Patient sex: M
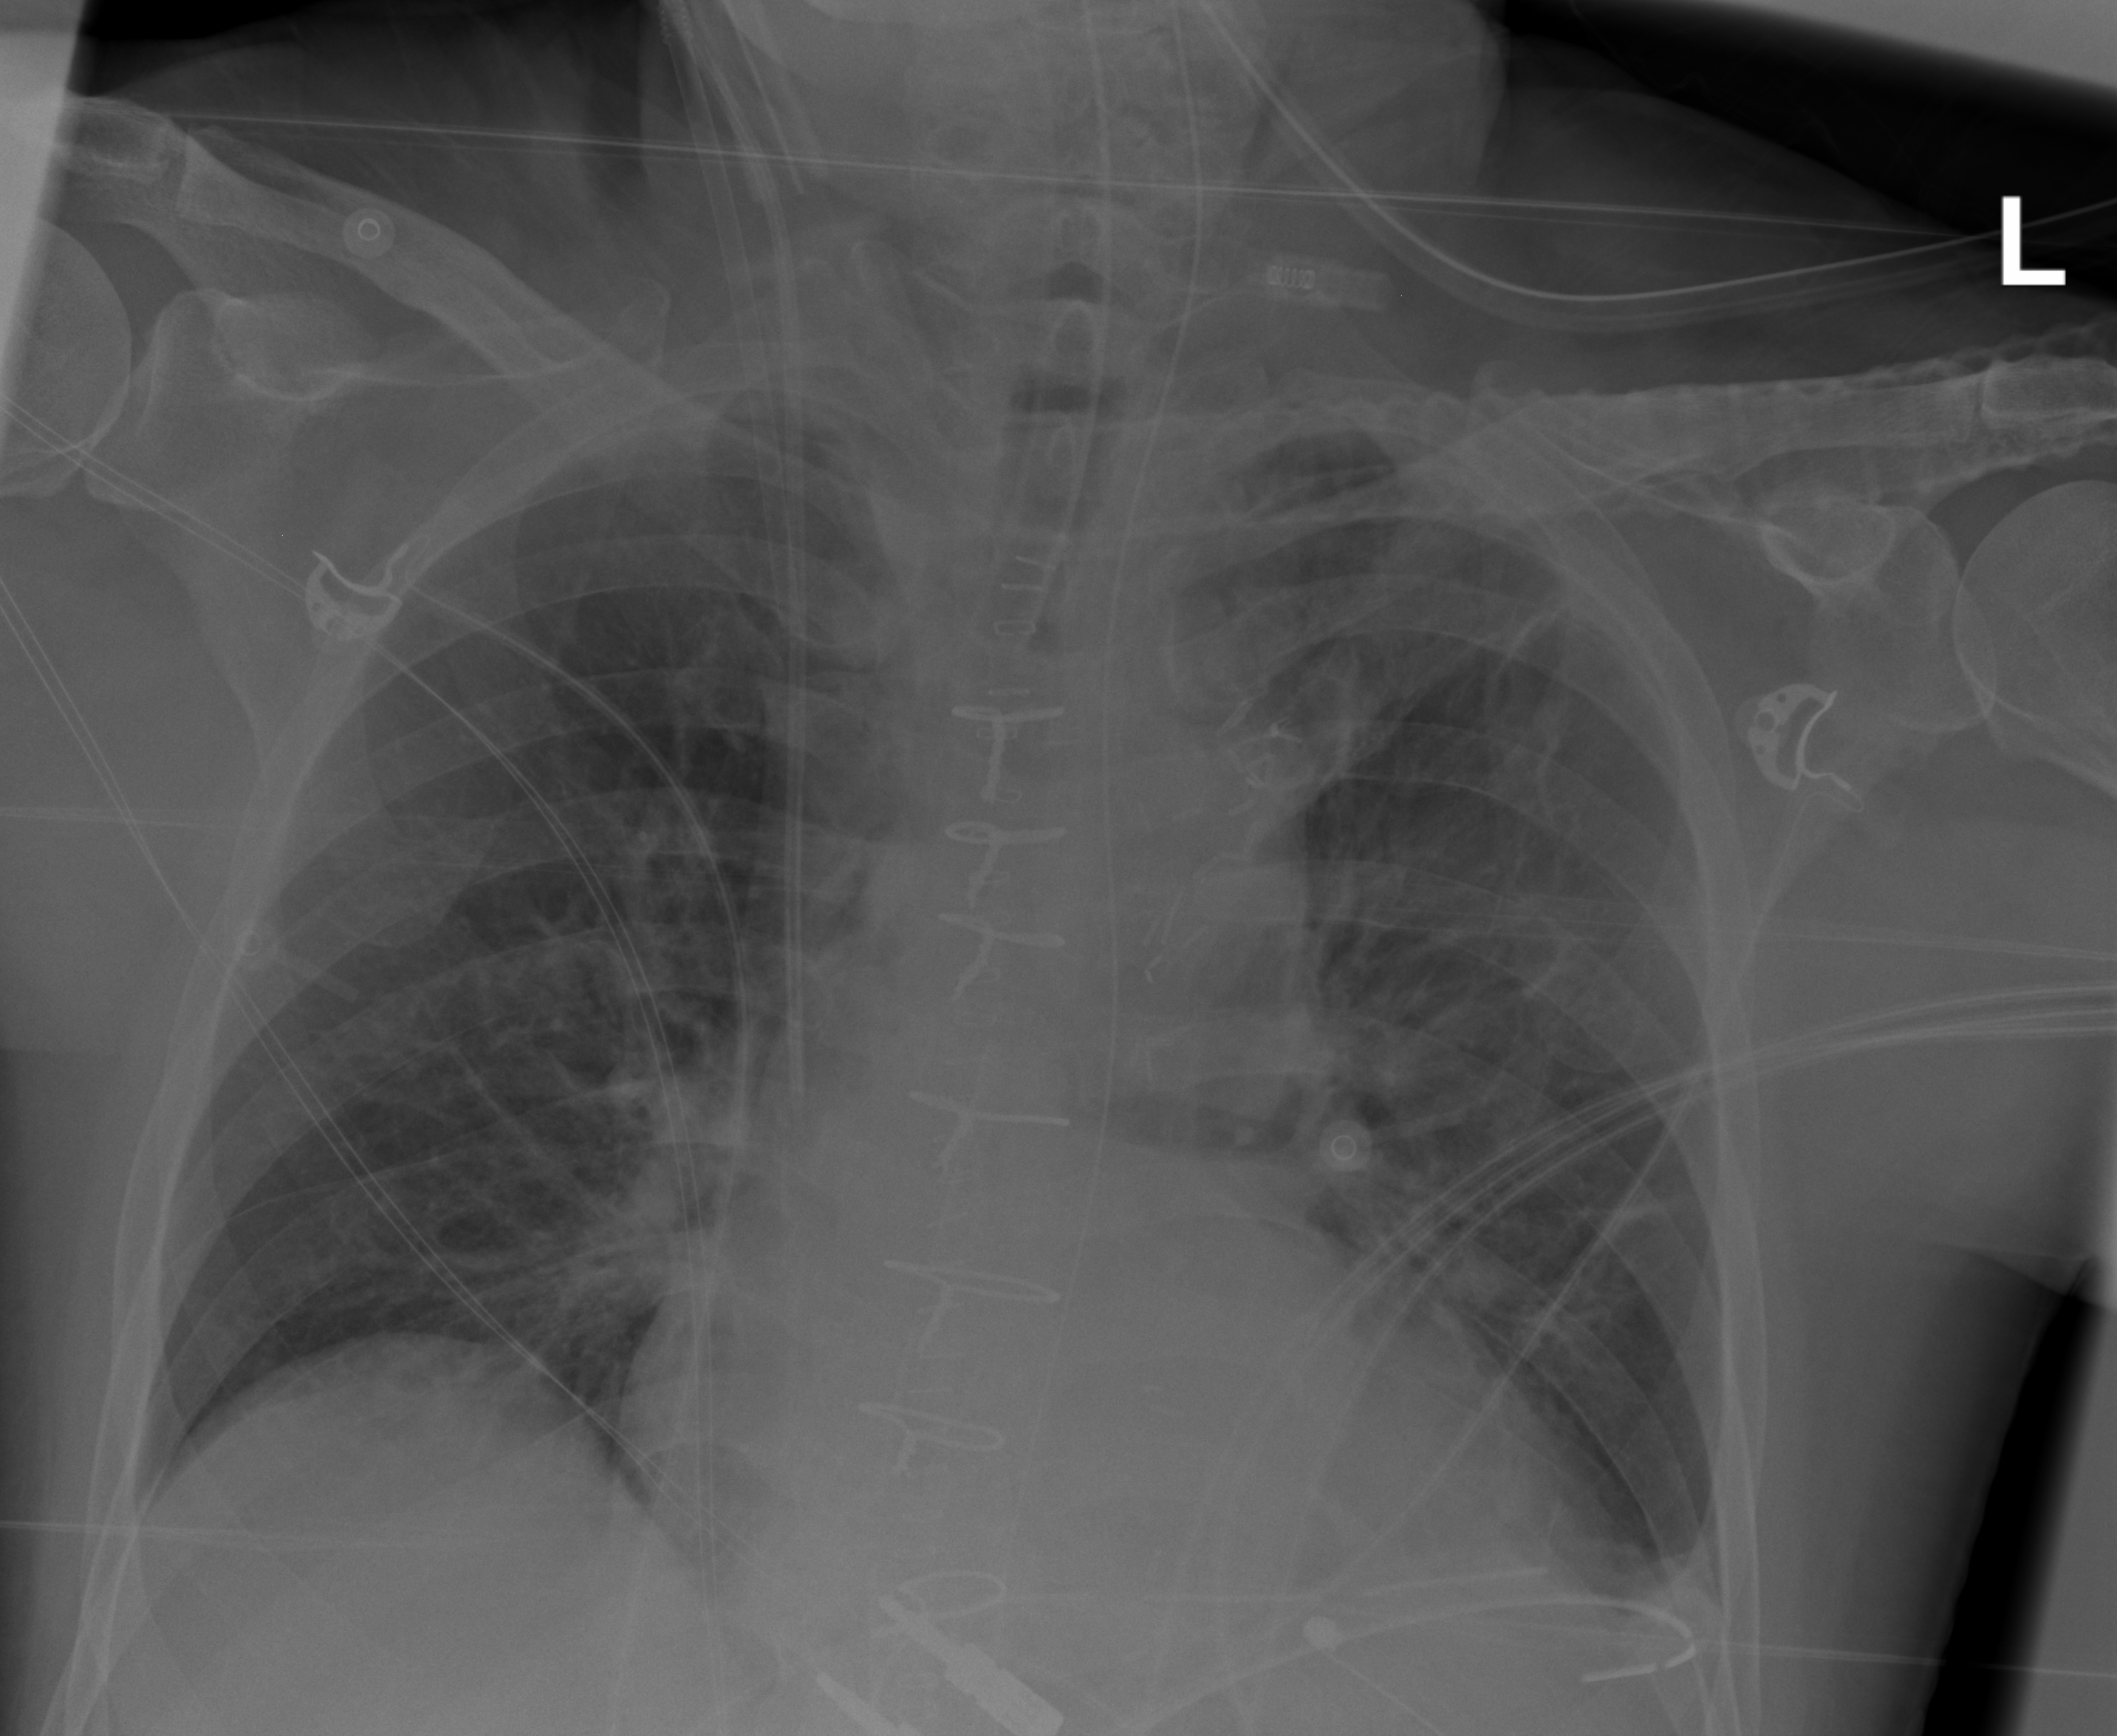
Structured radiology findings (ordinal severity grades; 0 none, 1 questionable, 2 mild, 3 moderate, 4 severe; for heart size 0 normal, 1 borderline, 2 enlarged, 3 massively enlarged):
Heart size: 1
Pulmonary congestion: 2
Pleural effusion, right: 0
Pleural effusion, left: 2
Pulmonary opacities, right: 0
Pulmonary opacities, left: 0
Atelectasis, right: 2
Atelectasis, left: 2